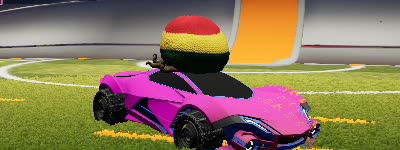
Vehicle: werewolf